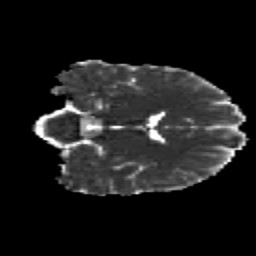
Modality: MD
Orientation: coronal
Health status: healthy
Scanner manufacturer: siemens
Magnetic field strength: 3 T
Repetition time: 12 s
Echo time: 0.092 s